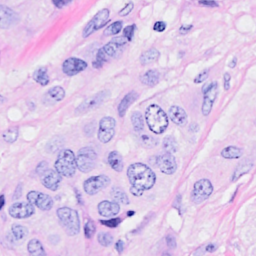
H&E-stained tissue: Breast